Field crop: tomato
Growth stage: 1
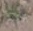
Species: solanum